Interaction volume radius: 5 \u00c5
Interaction volume height: 45 \u00c5
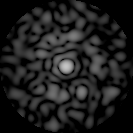
Disorder parameter: 0.8525